Question: I'm using <URL> to convert a docx file to pdf using the following command:
'''
java -jar jodconverter-cli-2.2.2.jar test.docx test.pdf
'''
It works fine when trying to convert most of the languages, but I can't convert docs written in Chines or Japanese. When doing so, I get gibberish instead of text:

I tried to install Japanese and Chines <URL> but i got the same output.
## Test file
How can I add support for those languages?
Is there another tool (preferably opensource) i could use?
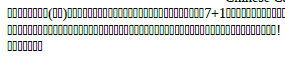
Answer: It appears that there is a <URL> in the OO version I was using. I got it to work by doing the following:
1. Update to latest OpenOffice.
2. Download the missing ttf files
3. Follow this guide (or this) to installing Windows True Type Fonts in Linux
To make sure that the fonts are installed correctly, run:
'''
fc-list
'''
To search for a specific language, use ':lang='. For example, for Hindi language:
'''
fc-list :lang=hi
'''
I got the conversion to work after adding the 'MingLiU.ttf' font and the <URL> rpm package.